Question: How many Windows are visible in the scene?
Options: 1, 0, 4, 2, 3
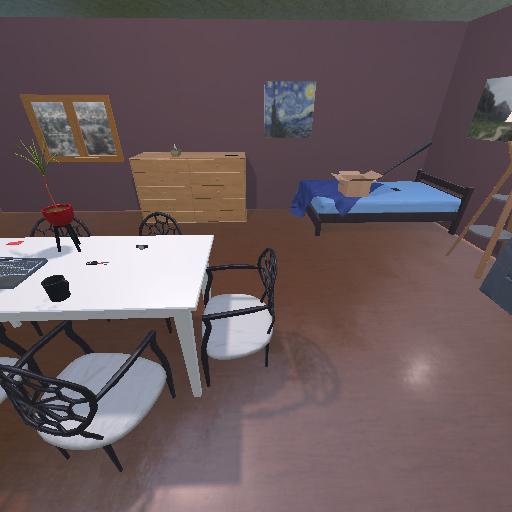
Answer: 1